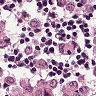
Metastatic tissue present: yes